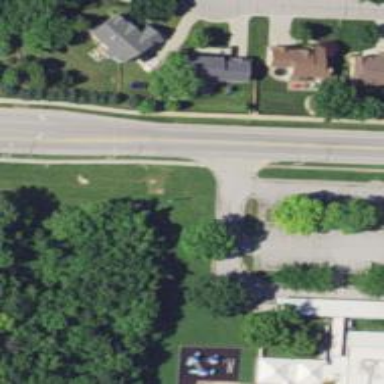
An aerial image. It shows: Unmarked road crossing.